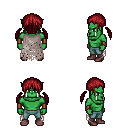
a pixel art fantasy rpg character, male body template, orc, green skin, gray tattered cape, teal pants, brunette twin-tailed hairstyle, leather bracers, maroon shoes, four views (front, back, left, right), 2x2 character sprite sheet, small pixel art, hard edges, no anti-aliasing